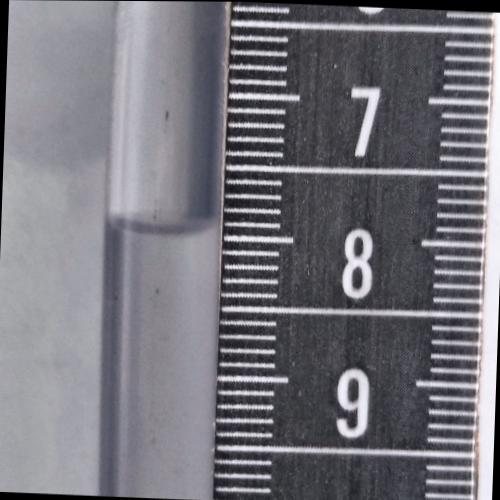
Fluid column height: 7.9 cm